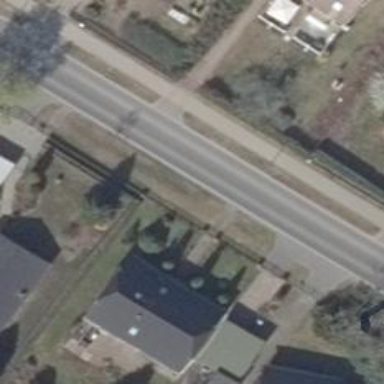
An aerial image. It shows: Smooth asphalt road in residential area.